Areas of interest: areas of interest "Sport and cultural"
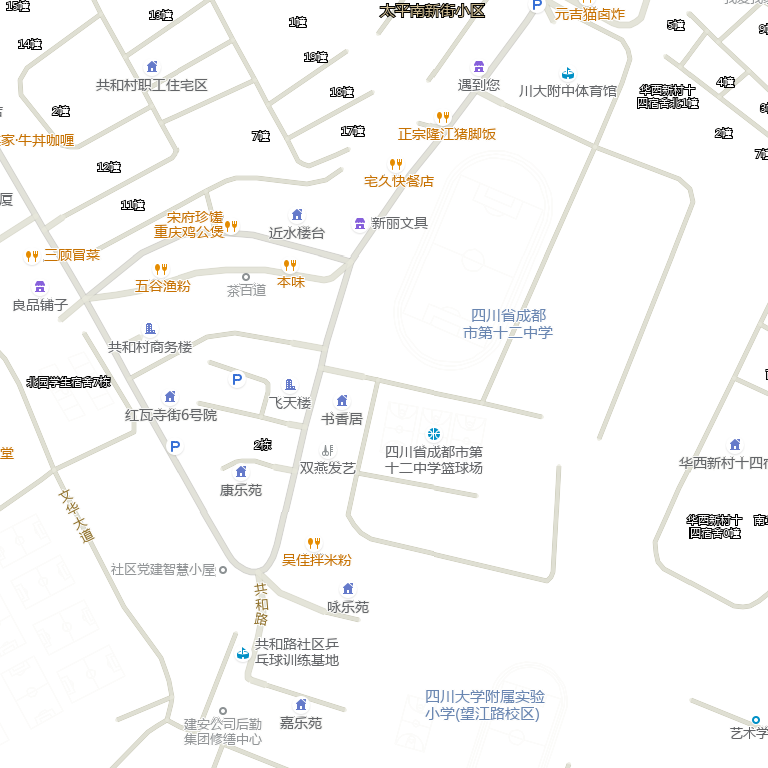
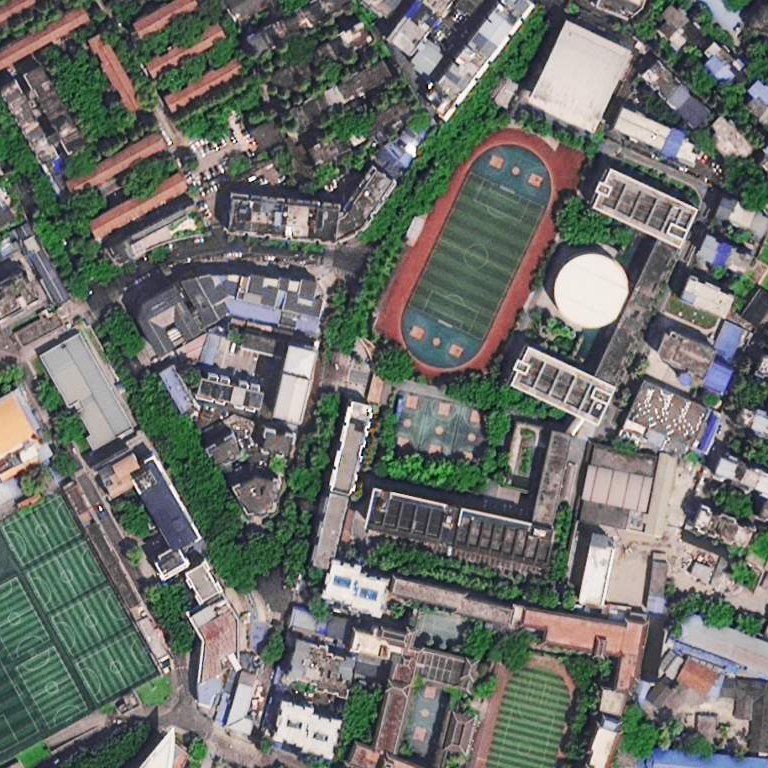